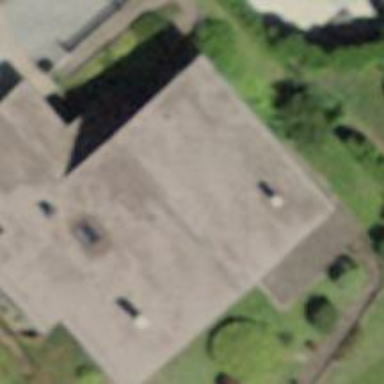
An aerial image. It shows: Building.